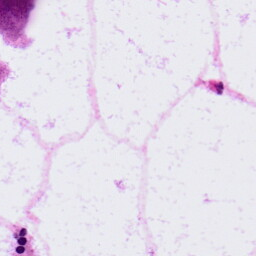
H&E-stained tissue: LymphNode